Field crop: maize
Growth stage: 2
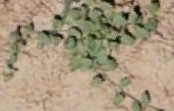
Species: convolvulus